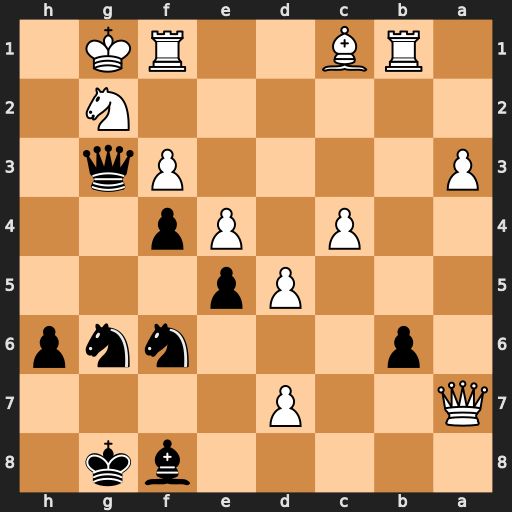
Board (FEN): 5bk1/Q2P4/1p3nnp/3Pp3/2P1Pp2/P4Pq1/6N1/1RB2RK1
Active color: b
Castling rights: -
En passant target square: -
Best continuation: Bc5+ Be3 Bxe3+